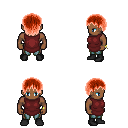
a pixel art fantasy rpg character, male body template, human, dark skin, maroon tunic, teal pants, red plain hairstyle, bracelets, black shoes, four views (front, back, left, right), 2x2 character sprite sheet, small pixel art, hard edges, no anti-aliasing